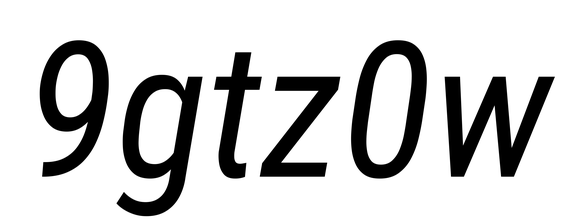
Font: Roboto-Italic_Condensed_Italic